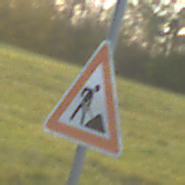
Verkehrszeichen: Arbeitsstelle
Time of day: SunriseSunset
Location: Outdoor (Nature)
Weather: PartlyCloudy
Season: NotSpecified
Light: Natural